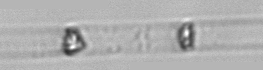
Label: Dactyliosolen_blavyanus